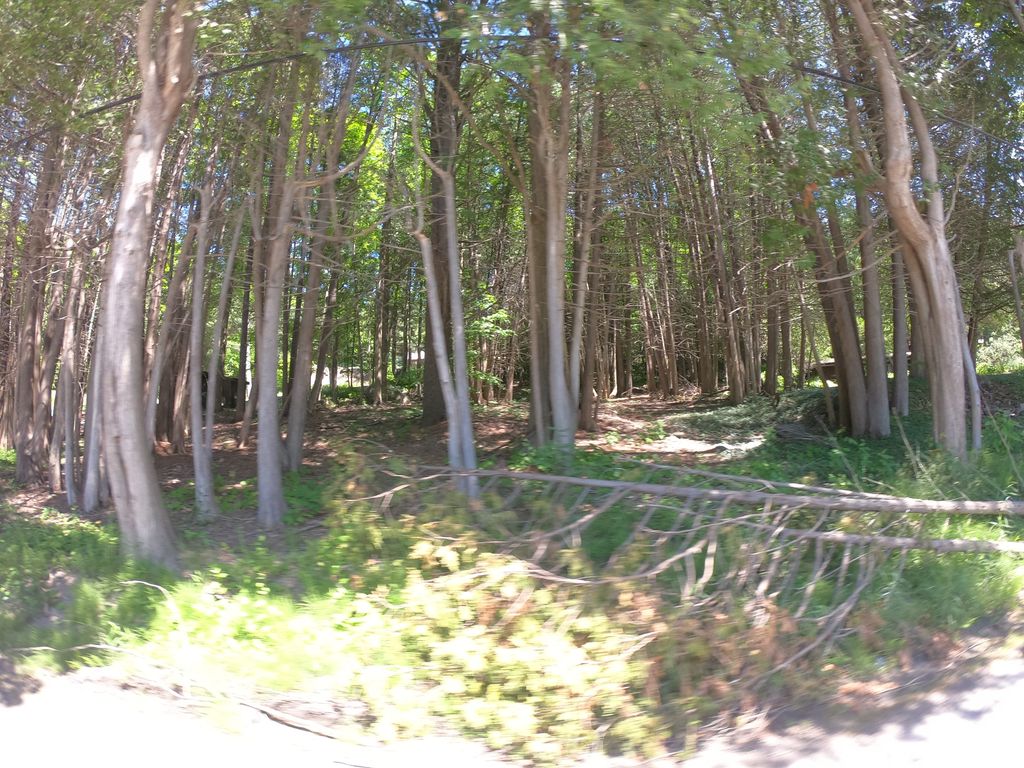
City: ottawa-gatineau